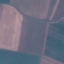
Land use / land cover class: AnnualCrop